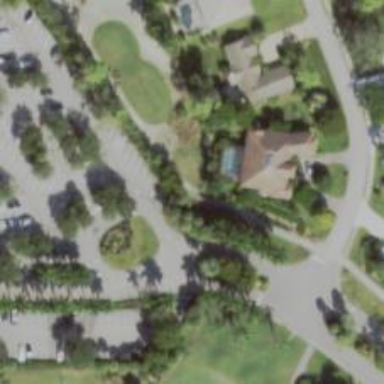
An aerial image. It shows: Service road used as golf cart path.